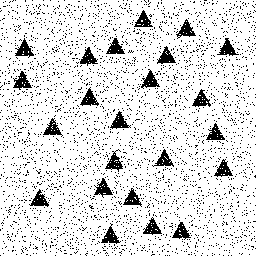
Squares: 0
Triangles: 23
Stars: 0
Total shapes: 23